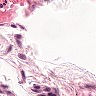
Metastatic tissue present: no